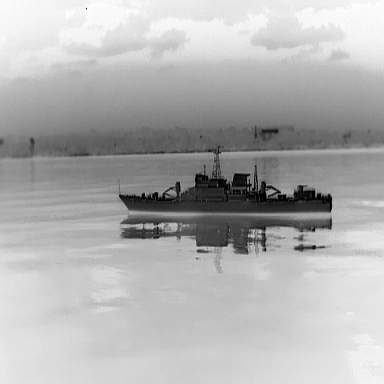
There is a warship in the infrared image.